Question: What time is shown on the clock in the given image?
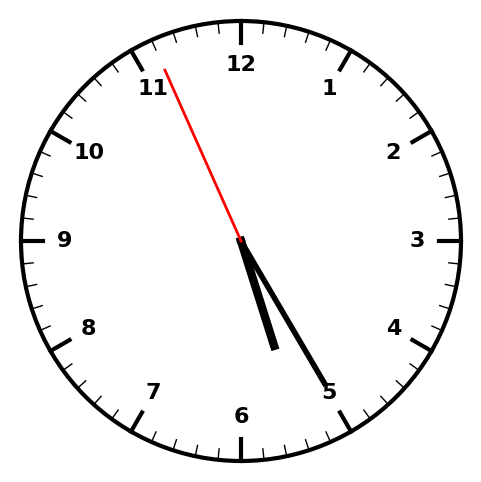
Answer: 05:24:56